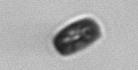
Label: Thalassiosira